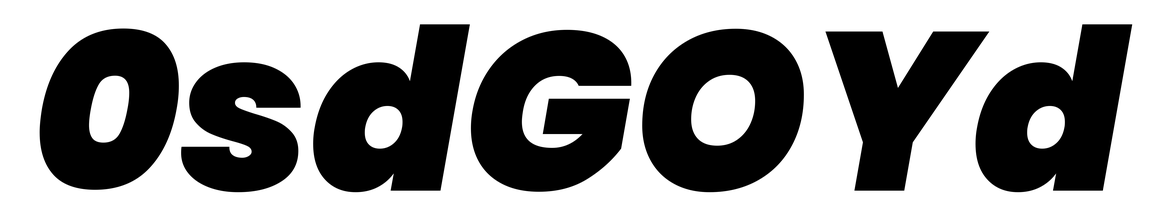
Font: Poppins-BlackItalic